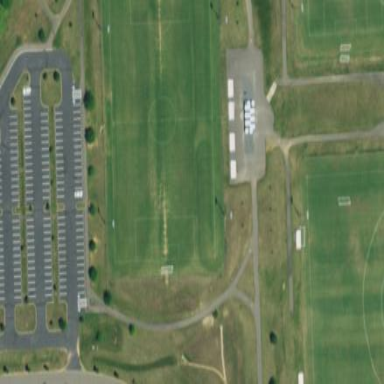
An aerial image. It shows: Soccer pitch for leisureland activities.